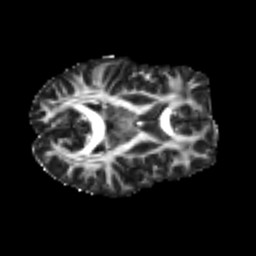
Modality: FA
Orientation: axial
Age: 26
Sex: female
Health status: ill
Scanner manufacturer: siemens
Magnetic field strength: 3 T
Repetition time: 6.5 s
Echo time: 0.062 s